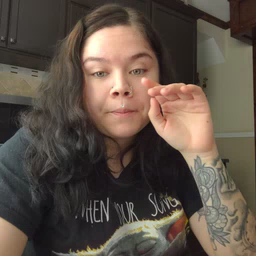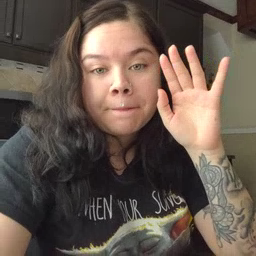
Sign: zipper